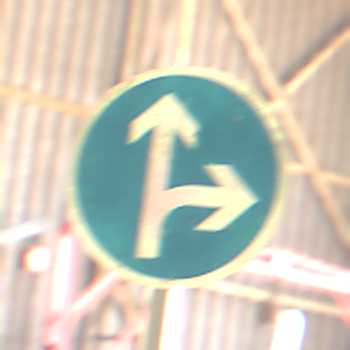
Verkehrszeichen: VorgeschriebeneFahrtrichtungGeradeausOderRechts
Umgebung: Indoor, Urban
Tageszeit: Midday
Wetter: NotSpecified
Licht: Natural
Jahreszeit: NotSpecified
Kontrast: MediumContrast